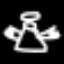
Label: angel